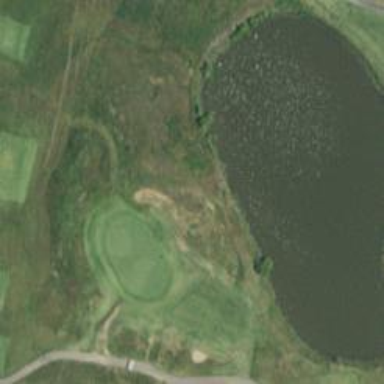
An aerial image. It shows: Rough area on grassy golf course.